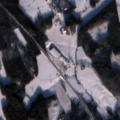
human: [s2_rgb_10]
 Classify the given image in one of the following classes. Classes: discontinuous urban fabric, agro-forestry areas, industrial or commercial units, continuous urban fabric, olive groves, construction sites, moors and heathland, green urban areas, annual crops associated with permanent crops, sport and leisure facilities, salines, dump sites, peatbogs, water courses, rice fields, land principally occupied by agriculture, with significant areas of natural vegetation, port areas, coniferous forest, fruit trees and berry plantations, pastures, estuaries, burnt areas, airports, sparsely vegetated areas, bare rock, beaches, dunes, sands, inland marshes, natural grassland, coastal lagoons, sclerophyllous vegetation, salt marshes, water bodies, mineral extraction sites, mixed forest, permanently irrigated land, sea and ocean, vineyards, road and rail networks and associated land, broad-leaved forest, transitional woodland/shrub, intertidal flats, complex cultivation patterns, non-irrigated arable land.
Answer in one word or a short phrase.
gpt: land principally occupied by agriculture, with significant areas of natural vegetation, coniferous forest, mixed forest